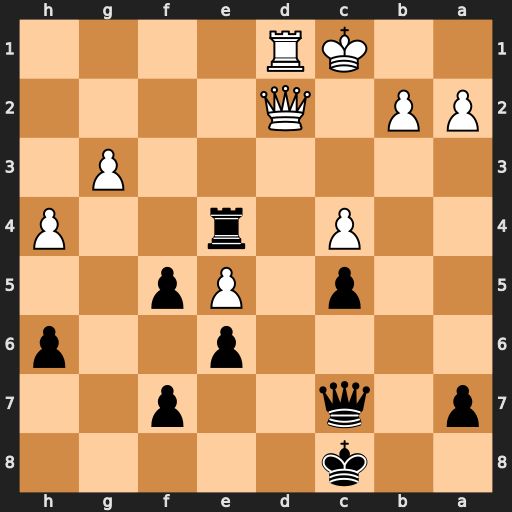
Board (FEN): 2k5/p1q2p2/4p2p/2p1Pp2/2P1r2P/6P1/PP1Q4/2KR4
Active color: b
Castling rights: -
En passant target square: -
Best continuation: Rxc4+ Kb1 Rd4